You are looking at a signal-to-image encoding: consecutive vibration samples arranged as the rows of a grayscale square. Based on the visible evidence, which condition applies: normal, inner_race, outer_race, ball?
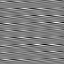
Answer: outer_race